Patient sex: F
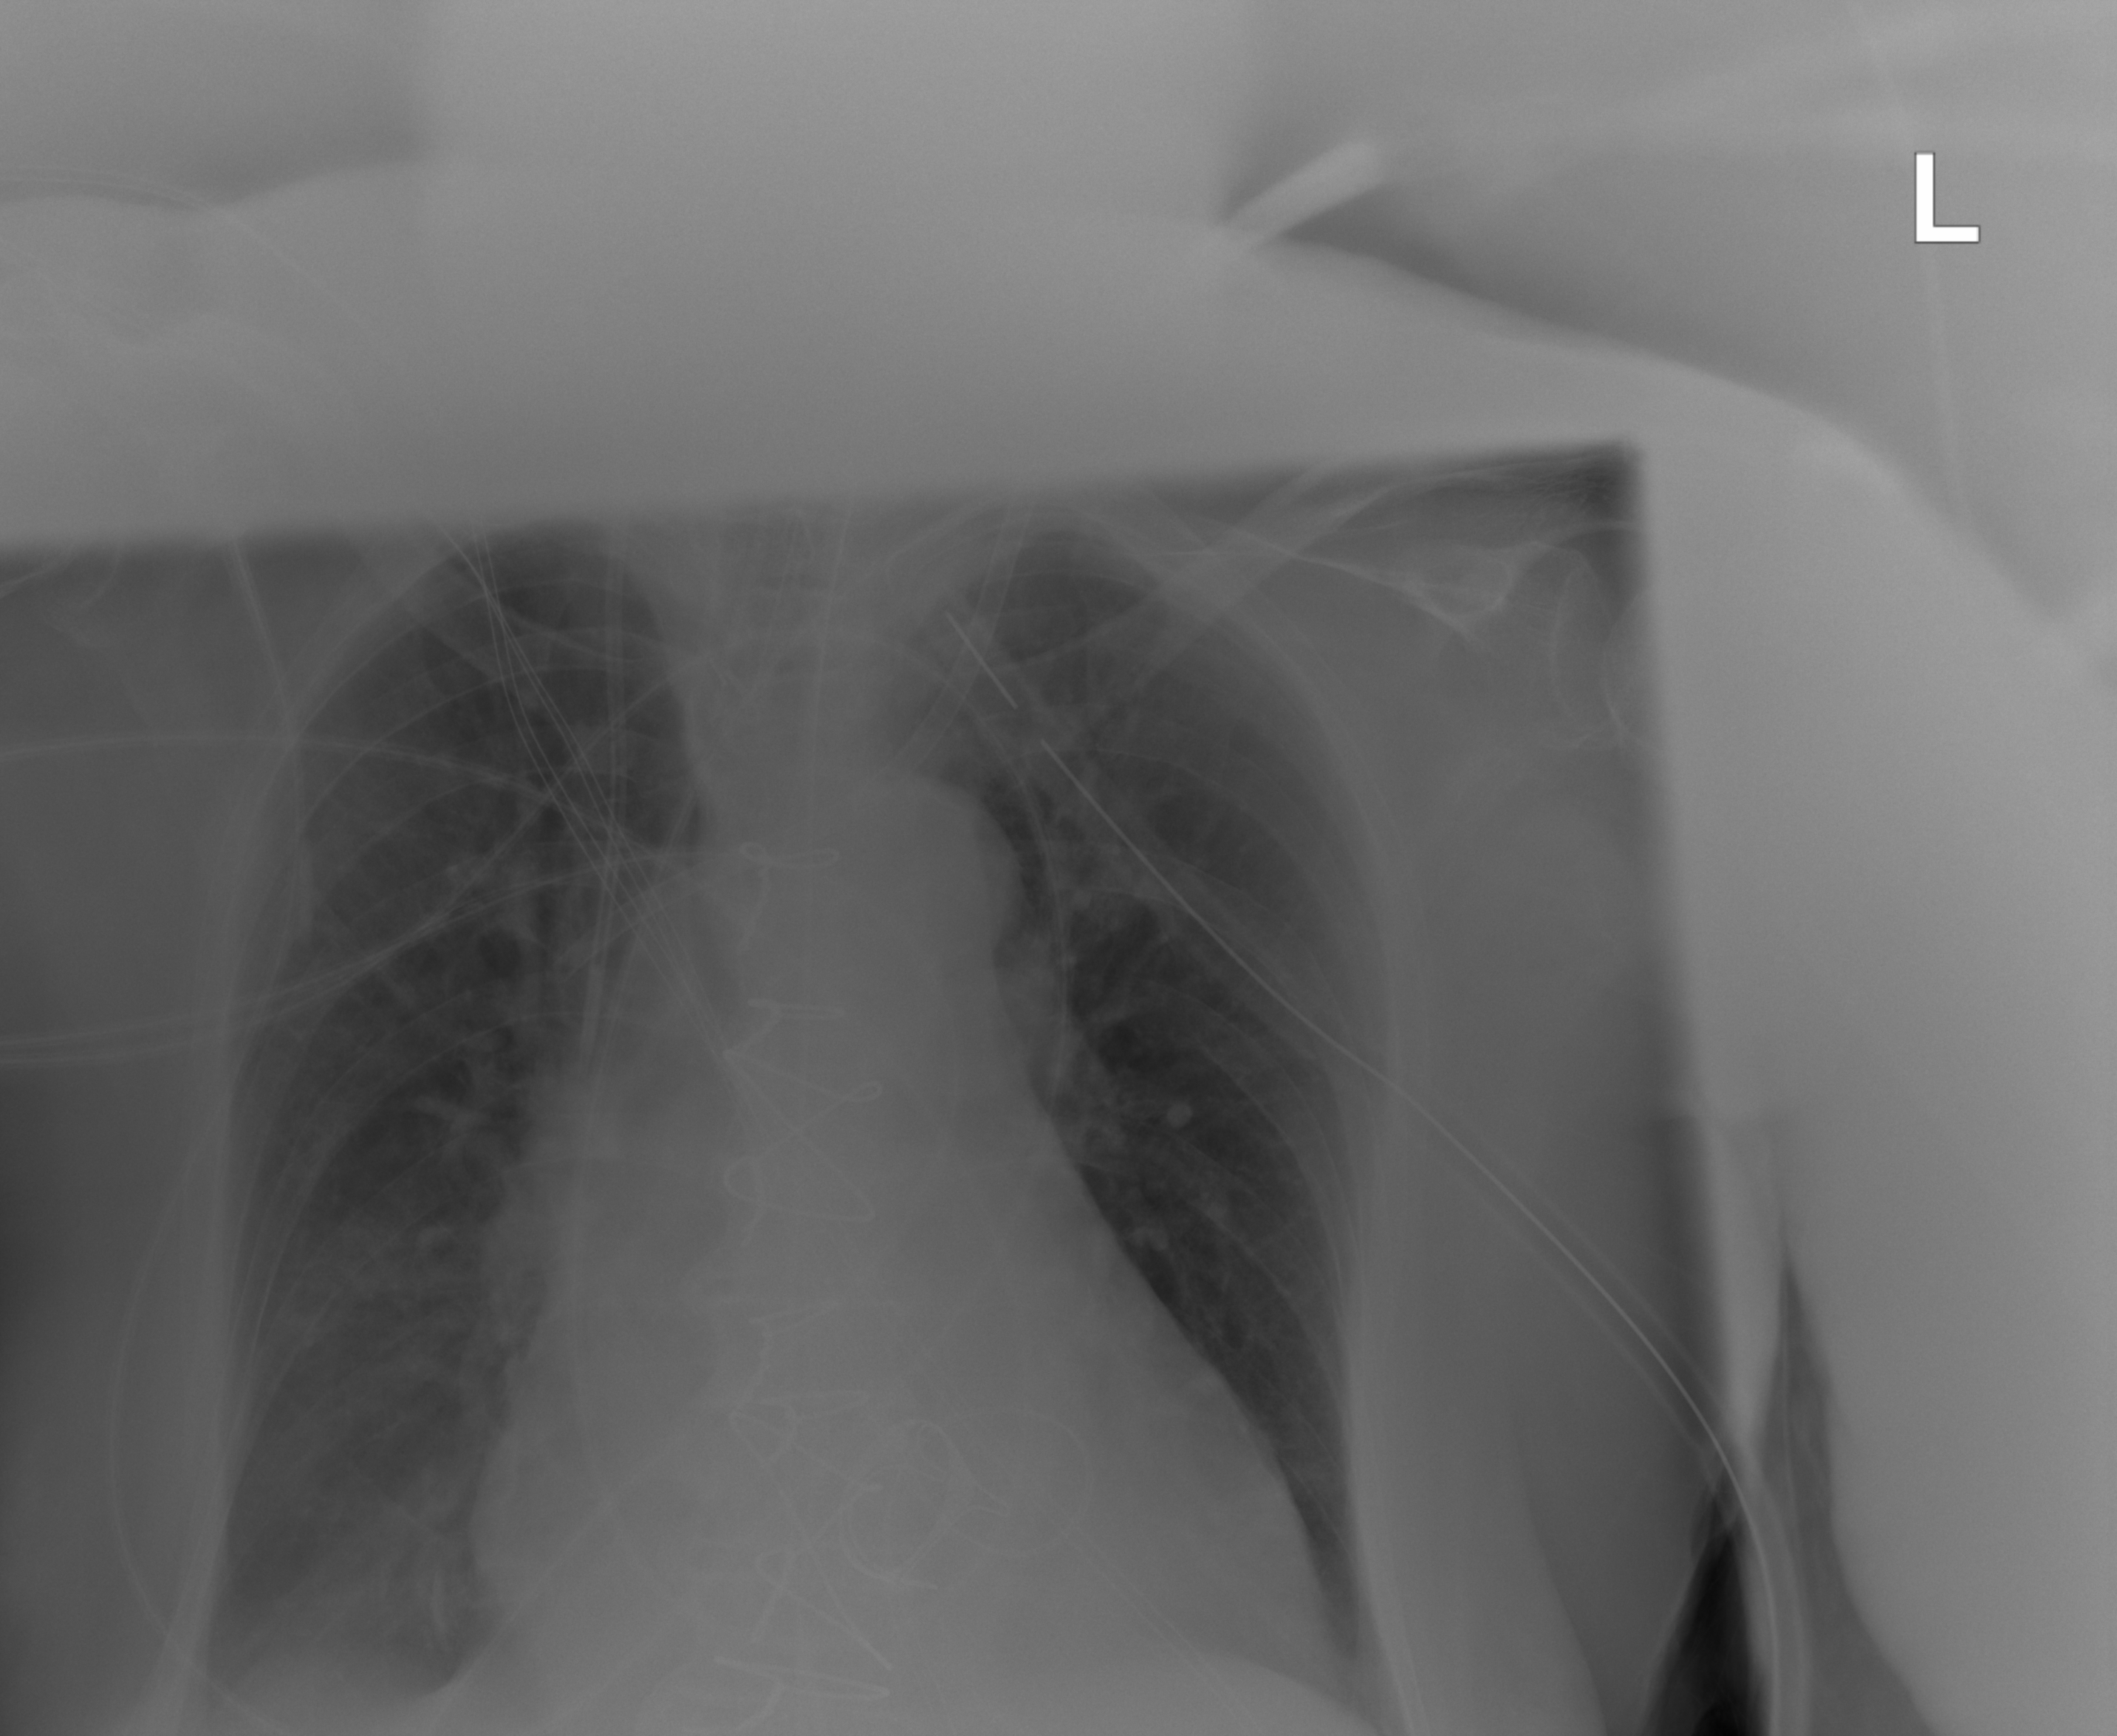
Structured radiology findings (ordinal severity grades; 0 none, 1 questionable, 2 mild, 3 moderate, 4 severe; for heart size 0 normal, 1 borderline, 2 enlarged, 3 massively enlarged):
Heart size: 2
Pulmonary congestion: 2
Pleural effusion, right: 2
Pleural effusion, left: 2
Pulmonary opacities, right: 1
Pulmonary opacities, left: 1
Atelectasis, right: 2
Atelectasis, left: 2